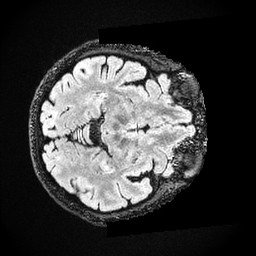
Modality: FLAIR
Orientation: axial
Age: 34
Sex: female
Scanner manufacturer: ge
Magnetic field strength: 3 T
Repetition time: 4.802 s
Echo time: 0.1169 s